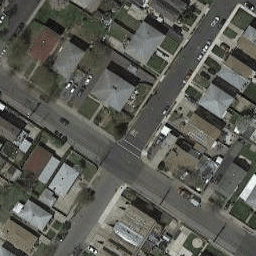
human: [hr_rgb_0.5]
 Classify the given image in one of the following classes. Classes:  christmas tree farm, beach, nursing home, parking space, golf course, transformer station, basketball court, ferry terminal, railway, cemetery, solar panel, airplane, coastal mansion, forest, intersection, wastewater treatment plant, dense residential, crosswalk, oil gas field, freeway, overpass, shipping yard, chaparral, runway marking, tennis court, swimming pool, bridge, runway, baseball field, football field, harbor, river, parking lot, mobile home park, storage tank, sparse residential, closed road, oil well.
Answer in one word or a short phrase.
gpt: intersection